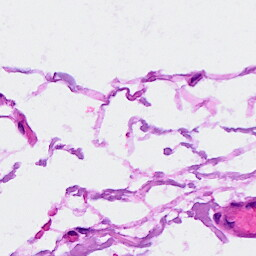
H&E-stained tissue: Breast